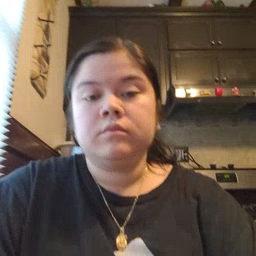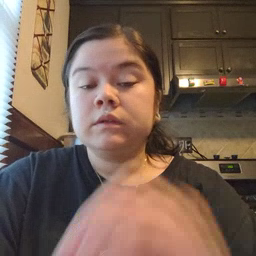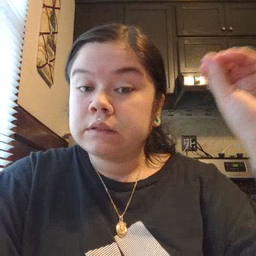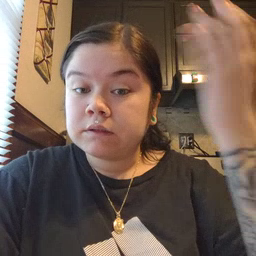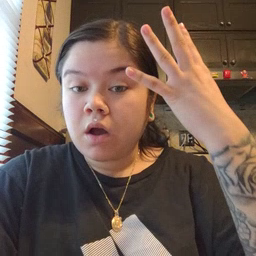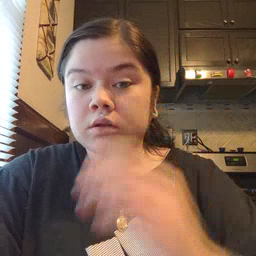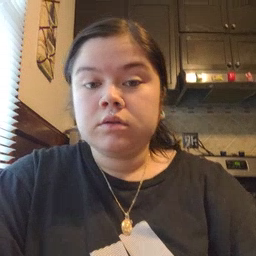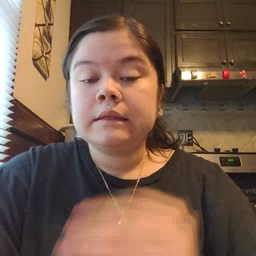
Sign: sun